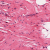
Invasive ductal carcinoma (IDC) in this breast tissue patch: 0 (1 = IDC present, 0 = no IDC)